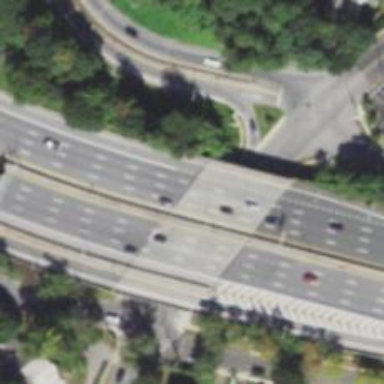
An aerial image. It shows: Asphalt bridge on motorway.